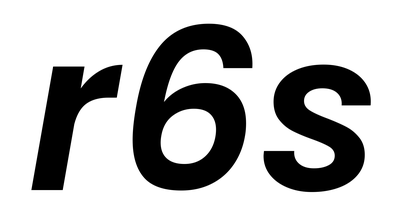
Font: Poppins-SemiBoldItalic